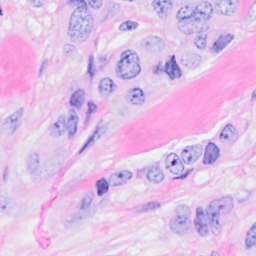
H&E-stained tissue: Breast